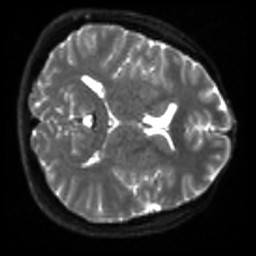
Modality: sbref
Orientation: axial
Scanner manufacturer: siemens
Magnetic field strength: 3 T
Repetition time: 4 s
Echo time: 0.0594 s